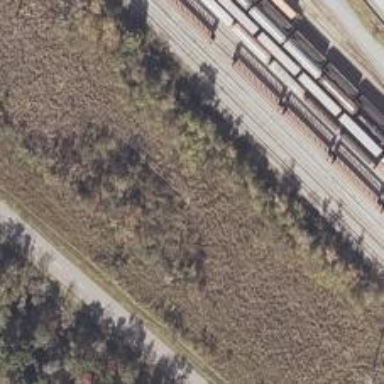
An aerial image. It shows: Railway yard for manifest purposes.